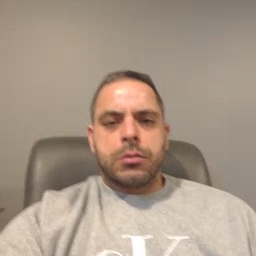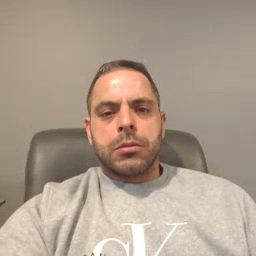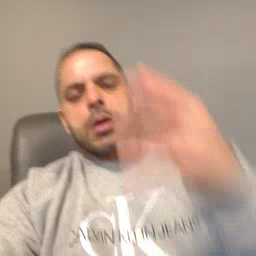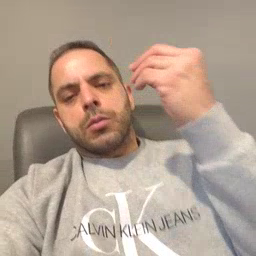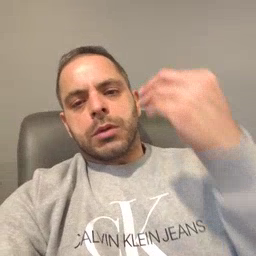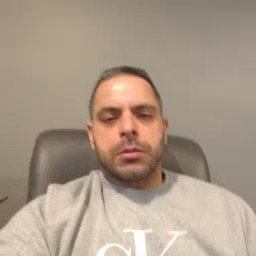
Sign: outside